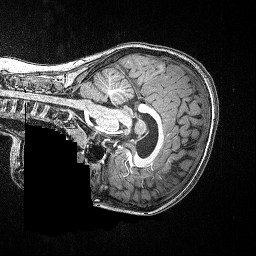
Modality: T1w
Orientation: sagittal
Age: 83
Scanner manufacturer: siemens
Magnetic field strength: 3 T
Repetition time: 2.5 s
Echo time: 0.00347 s